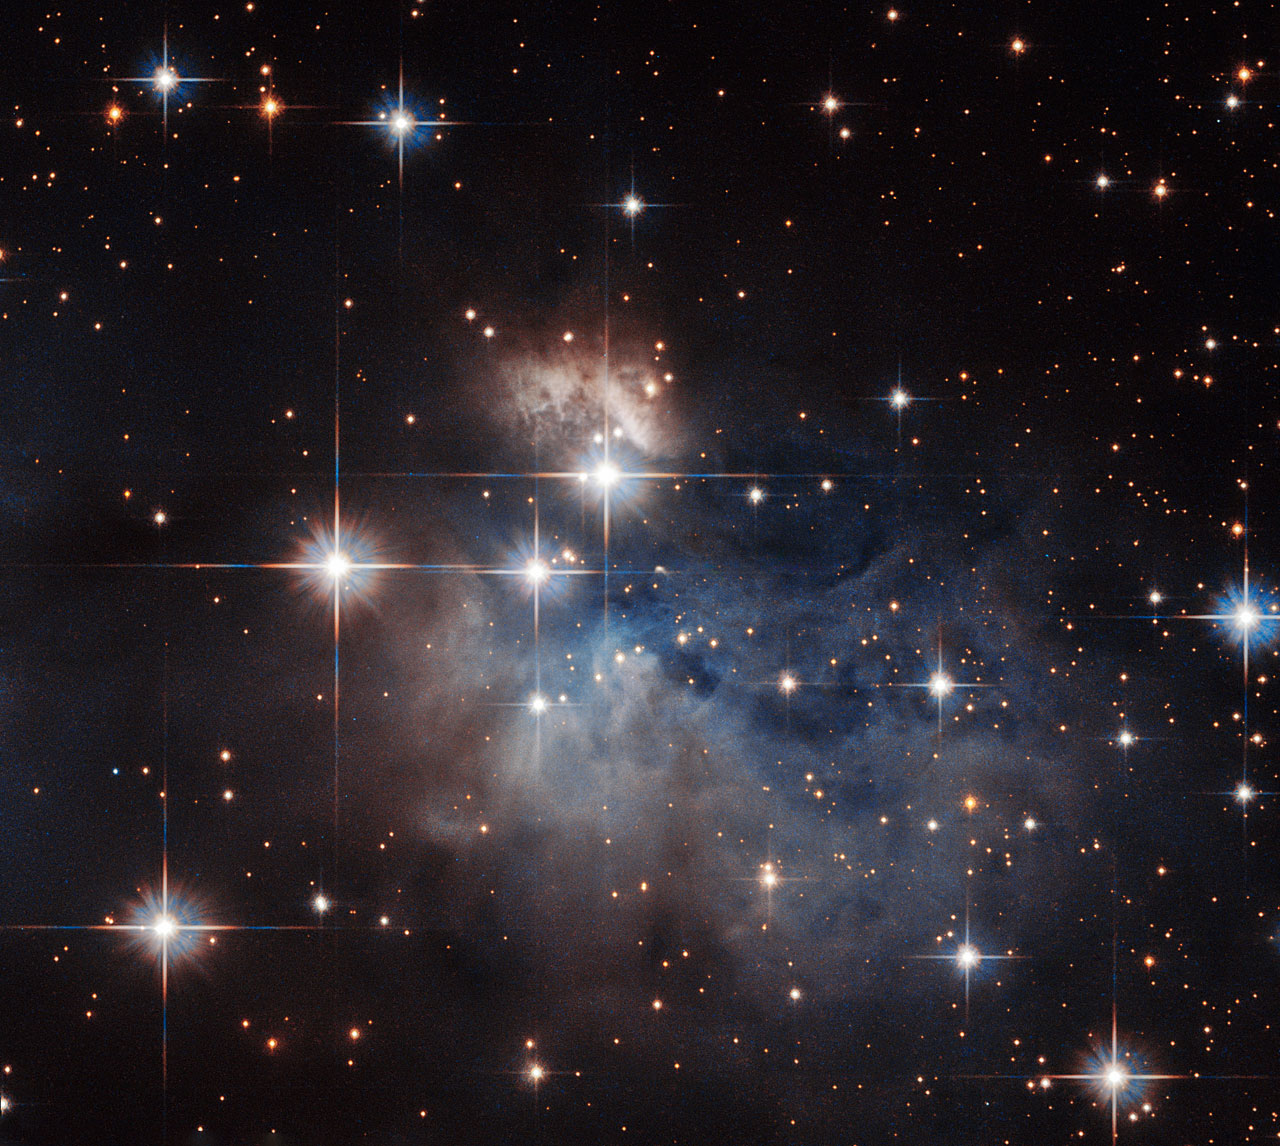
Hubble and a Stellar Fingerprint Hubble and a Stellar Fingerprint, space, nasa, hubble, hubblespacetelescope, nasagoddard, iras121966300